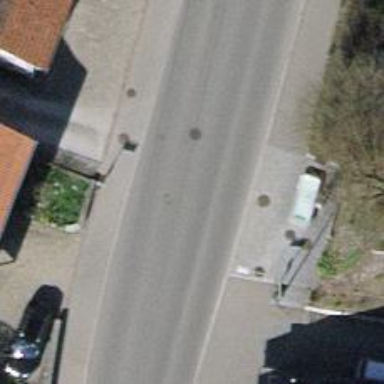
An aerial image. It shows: Driveway made of paving stones.